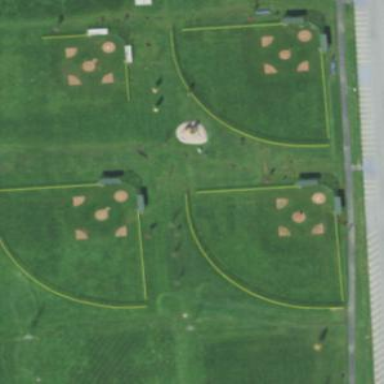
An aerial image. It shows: Baseball pitch for leisure land activities.